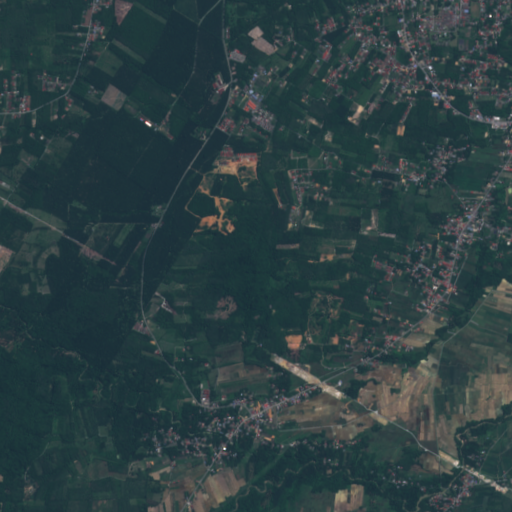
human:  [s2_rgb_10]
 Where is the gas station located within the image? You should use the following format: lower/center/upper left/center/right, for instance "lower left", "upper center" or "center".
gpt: The gas station is located in the upper right of the image.
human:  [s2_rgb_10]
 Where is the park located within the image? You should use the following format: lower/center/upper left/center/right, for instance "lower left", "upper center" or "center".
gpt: The park is located in the upper right of the image.
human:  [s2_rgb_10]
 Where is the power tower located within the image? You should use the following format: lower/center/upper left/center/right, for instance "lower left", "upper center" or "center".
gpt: The power tower is located in the lower right of the image.
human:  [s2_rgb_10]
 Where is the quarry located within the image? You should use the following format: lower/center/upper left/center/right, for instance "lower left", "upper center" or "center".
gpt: There is no quarry in the image.